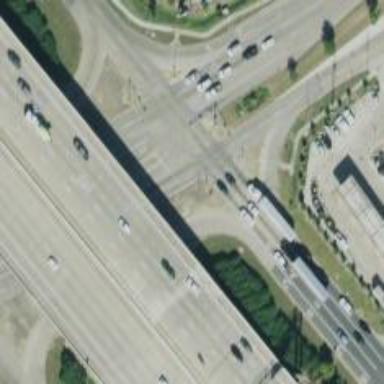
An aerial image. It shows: Frontage road connected to secondary link road.